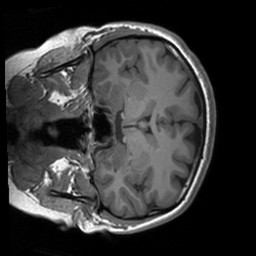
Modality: T1w
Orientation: coronal
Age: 19
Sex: female
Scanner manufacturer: siemens
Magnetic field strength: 3 T
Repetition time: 1.9 s
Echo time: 0.00226 s